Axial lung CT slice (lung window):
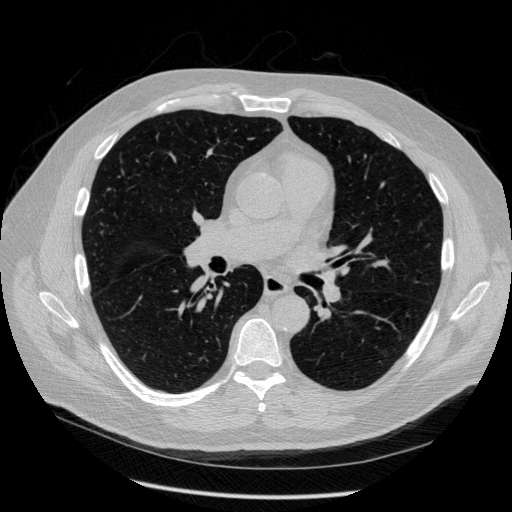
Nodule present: no